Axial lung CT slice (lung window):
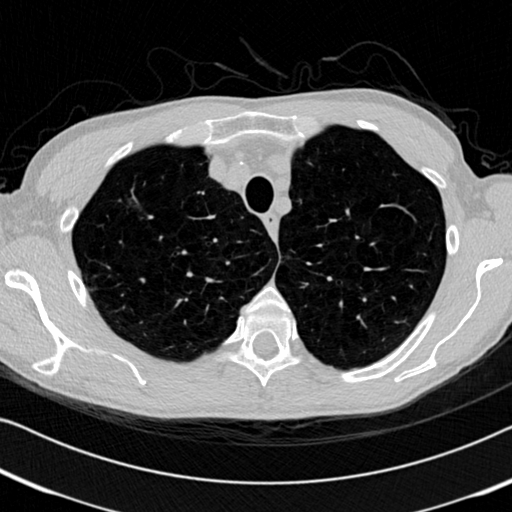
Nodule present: no